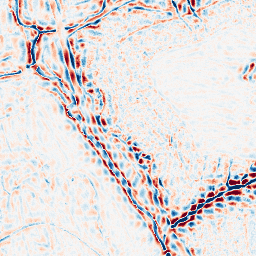
Category: wavelet
Decomposition family: wavelet_dwt
Decomposition parameters: wavelet: db8
level: 3
Upsampling method: quintic
Upsampling parameters: scale: 4
Upsampling scale: 4